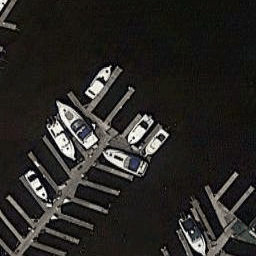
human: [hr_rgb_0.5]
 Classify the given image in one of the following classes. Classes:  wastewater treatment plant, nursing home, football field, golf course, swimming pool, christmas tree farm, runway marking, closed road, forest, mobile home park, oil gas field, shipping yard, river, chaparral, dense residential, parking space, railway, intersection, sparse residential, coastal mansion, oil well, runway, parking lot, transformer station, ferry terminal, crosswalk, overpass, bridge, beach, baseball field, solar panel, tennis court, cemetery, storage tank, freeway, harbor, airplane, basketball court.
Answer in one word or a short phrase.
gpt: harbor